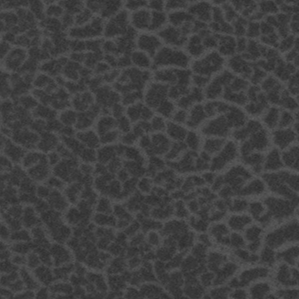
Label: frost